Chest X-ray. View position: PA
Patient age: 23
Patient sex: M
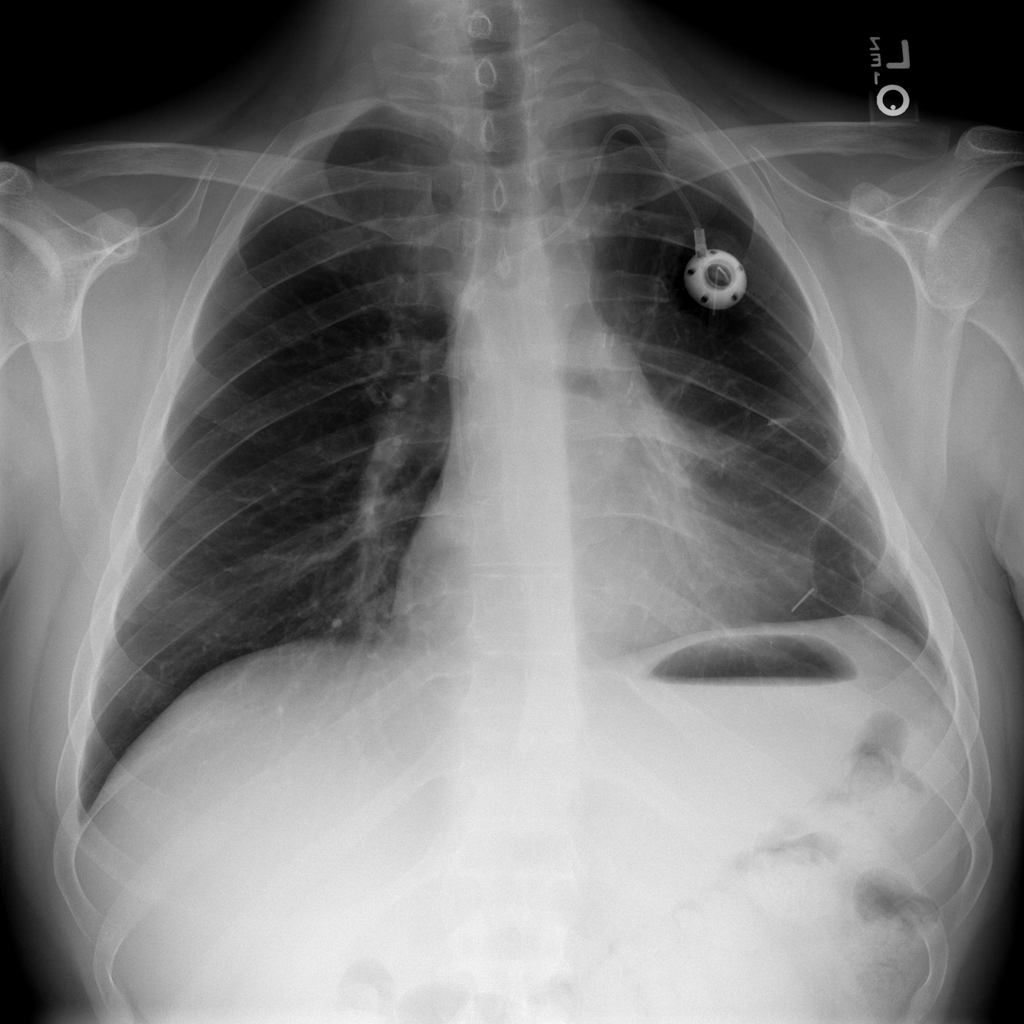
Finding: Pneumothorax